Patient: sex M, age 71
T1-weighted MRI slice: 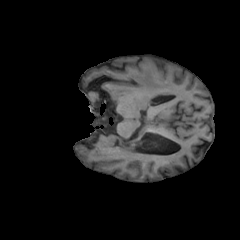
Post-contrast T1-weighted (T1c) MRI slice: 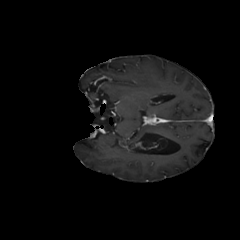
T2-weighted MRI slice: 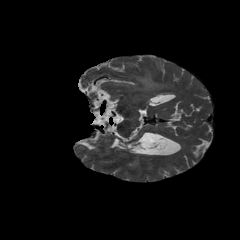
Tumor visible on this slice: yes
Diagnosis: Glioblastoma, IDH-wildtype
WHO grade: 4